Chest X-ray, AP view. Patient: 68 years old, sex F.
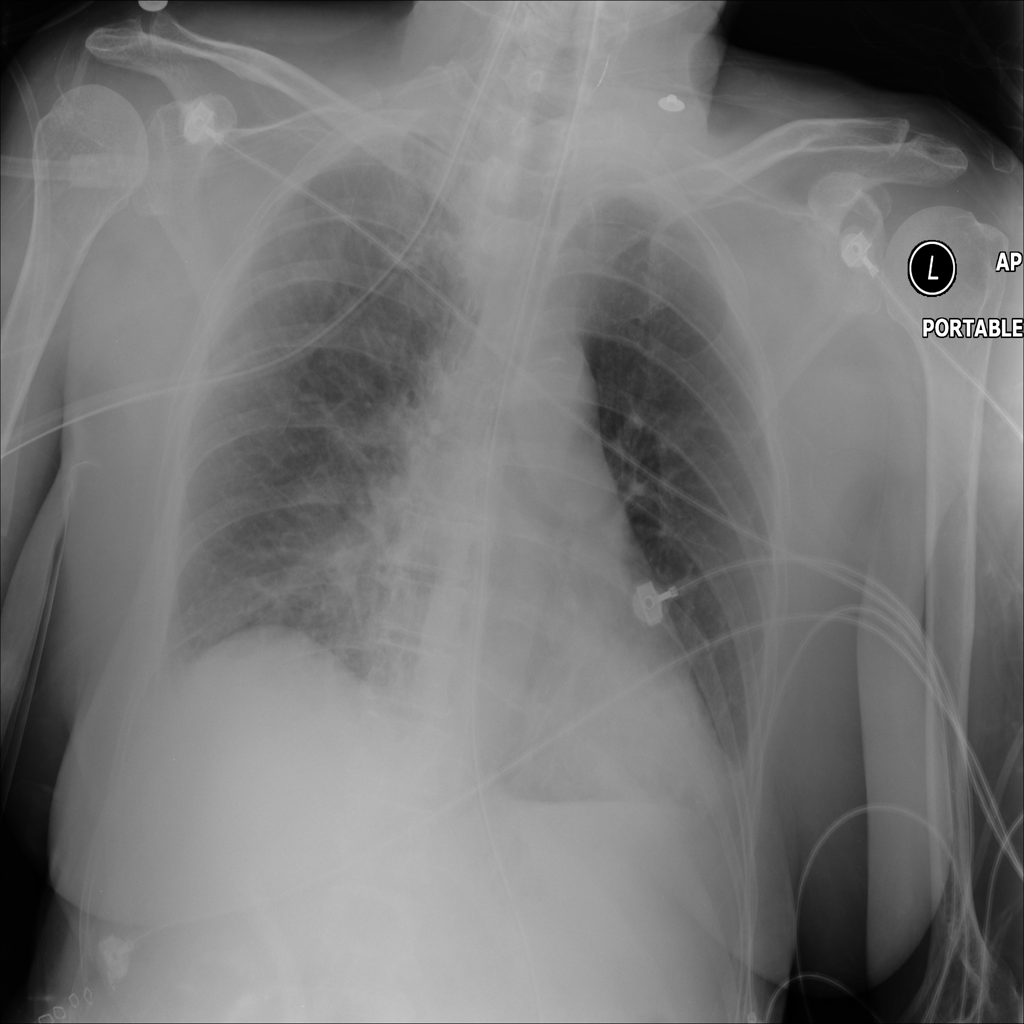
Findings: Atelectasis, Effusion